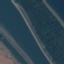
Label: River